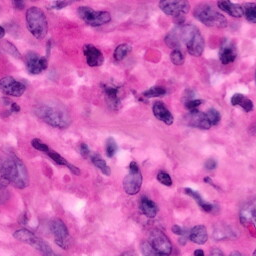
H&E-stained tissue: Pancreatic